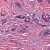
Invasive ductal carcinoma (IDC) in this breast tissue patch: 1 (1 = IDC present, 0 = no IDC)